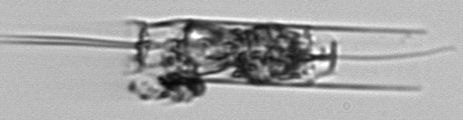
Label: Ditylum_brightwellii